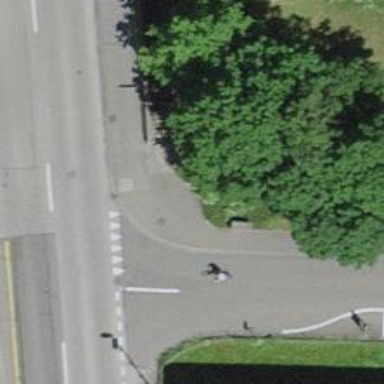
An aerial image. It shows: Set of steps on the road.